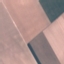
Label: AnnualCrop